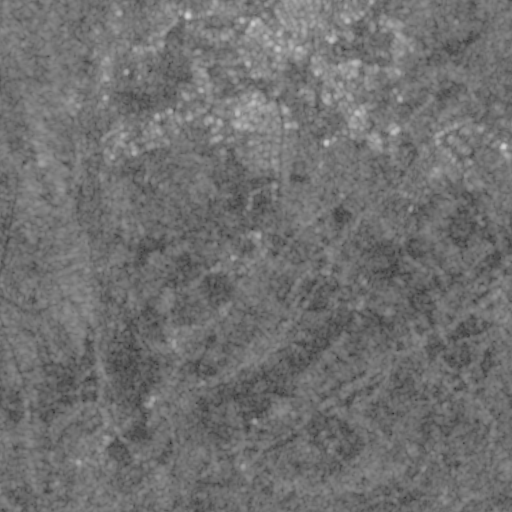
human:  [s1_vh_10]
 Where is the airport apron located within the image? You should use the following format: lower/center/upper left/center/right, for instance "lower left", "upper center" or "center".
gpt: The airport apron is located in the center of the image.
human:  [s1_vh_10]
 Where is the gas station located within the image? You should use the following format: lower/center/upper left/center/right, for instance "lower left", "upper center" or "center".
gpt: The gas station is located in the upper right of the image.
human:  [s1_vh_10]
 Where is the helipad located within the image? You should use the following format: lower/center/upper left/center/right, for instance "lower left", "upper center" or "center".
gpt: The helipad is located in the center of the image.
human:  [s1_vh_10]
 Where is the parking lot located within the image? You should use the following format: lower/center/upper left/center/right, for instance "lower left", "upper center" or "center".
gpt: The parking lot is located in the upper right of the image.
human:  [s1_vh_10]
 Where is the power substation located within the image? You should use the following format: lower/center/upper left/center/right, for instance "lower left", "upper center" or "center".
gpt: The power substation is located in the upper center of the image.
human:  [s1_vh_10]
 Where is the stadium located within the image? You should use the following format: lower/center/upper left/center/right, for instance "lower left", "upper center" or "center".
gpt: The stadium is located in the center of the image.
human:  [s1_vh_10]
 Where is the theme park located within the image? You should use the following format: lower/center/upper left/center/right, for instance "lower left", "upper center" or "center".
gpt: The theme park is located in the upper right of the image.
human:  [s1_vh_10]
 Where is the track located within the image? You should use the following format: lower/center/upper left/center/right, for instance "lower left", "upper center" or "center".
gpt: The track is located in the center of the image.
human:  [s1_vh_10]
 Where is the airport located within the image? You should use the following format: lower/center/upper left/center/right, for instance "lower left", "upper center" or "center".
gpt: There is no airport in the image.

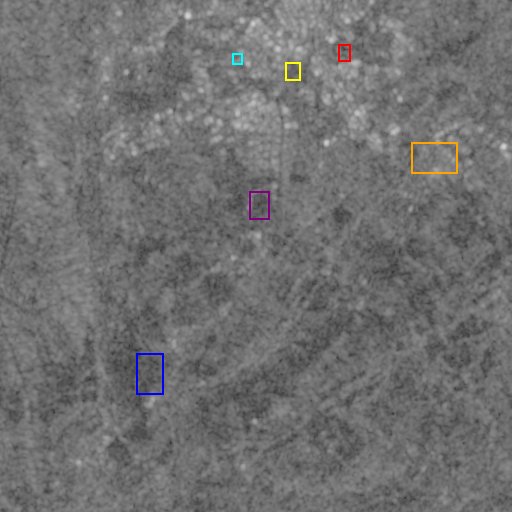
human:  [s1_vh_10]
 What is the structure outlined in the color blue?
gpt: The structure outlined in blue is a crop field.
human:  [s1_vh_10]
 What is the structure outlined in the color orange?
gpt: The structure outlined in orange is a park.
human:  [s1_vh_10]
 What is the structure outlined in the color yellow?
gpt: The structure outlined in yellow is a parking lot.
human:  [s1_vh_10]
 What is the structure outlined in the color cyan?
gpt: The structure outlined in cyan is a power substation.
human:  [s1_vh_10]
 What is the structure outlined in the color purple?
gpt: The structure outlined in purple is a stadium.
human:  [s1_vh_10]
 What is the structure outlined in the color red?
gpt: The structure outlined in red is a theme park.
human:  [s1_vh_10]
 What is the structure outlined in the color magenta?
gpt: There is no magenta outline.